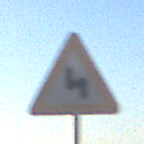
Verkehrszeichen: DoppelkurveZunaechstLinks
Umgebung: Outdoor, Nature
Tageszeit: MorningAfternoon
Wetter: Clear
Licht: Natural
Jahreszeit: NotSpecified
Kontrast: HighContrast